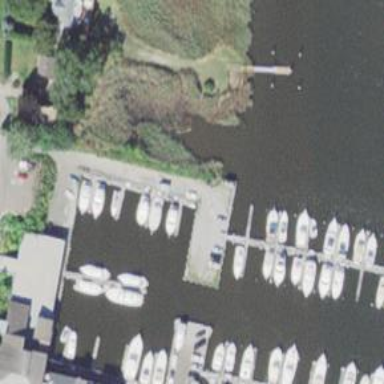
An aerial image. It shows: Man-made pier.